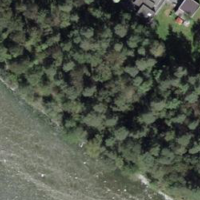
EUNIS habitat code: 44
Species observed at this site:
Salvia glutinosa